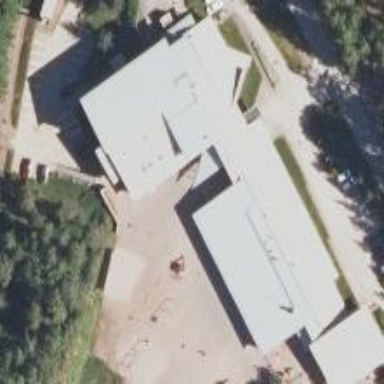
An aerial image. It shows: School building.